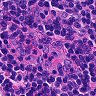
Metastatic tissue present: no